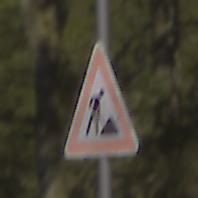
Verkehrszeichen: Arbeitsstelle
Umgebung: Outdoor, Nature
Tageszeit: MorningAfternoon
Wetter: Clear
Licht: Natural
Jahreszeit: Winter
Kontrast: HighContrast